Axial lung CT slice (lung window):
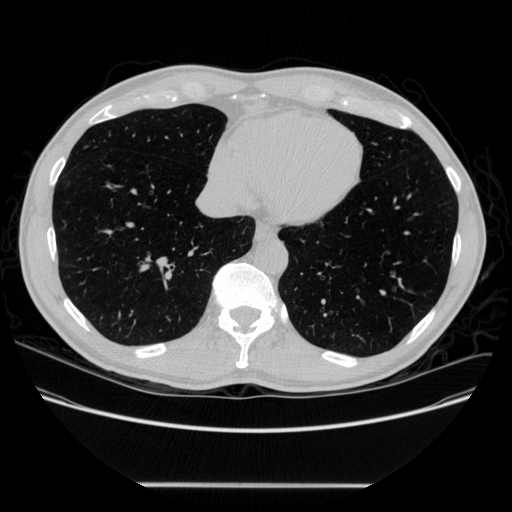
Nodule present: no